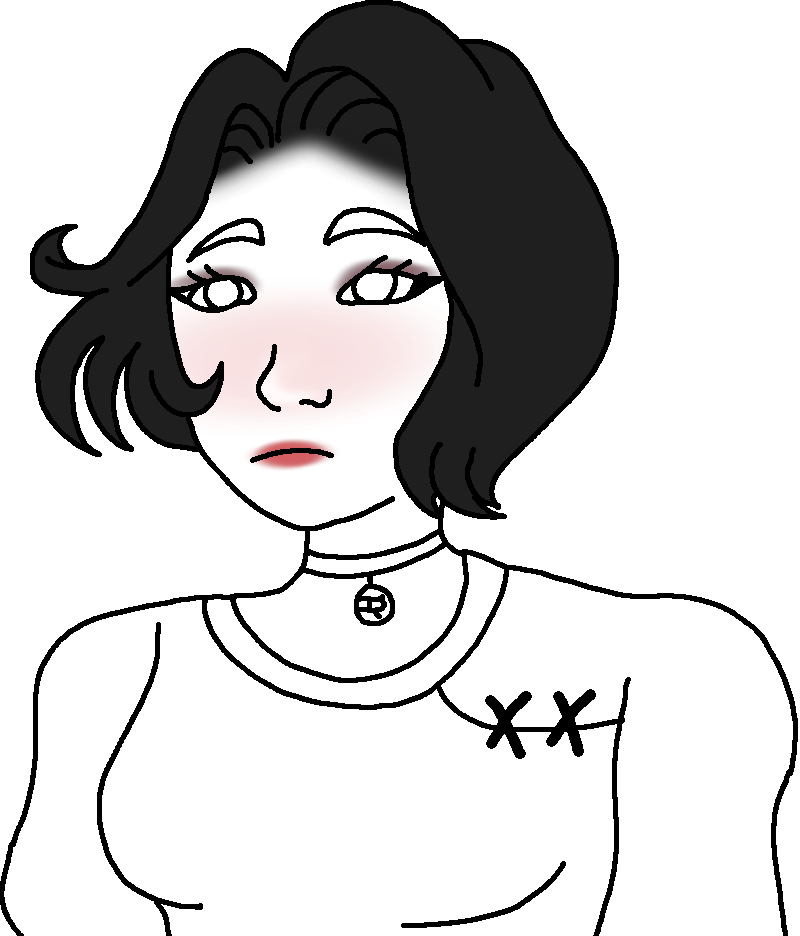
Label: 5_Doomer_Girl